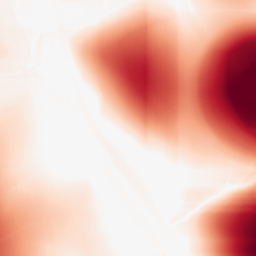
Category: morphological
Decomposition family: rolling_ball
Decomposition parameters: radius: 100
Upsampling method: regularized
Upsampling parameters: scale: 2
lambda_reg: 0.01
Upsampling scale: 2